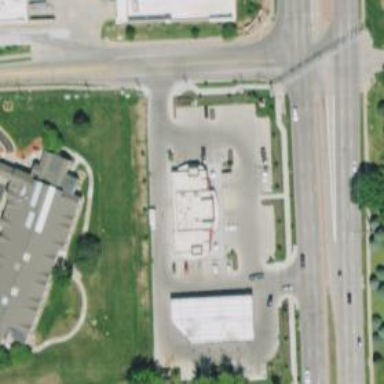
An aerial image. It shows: Convenience shop.